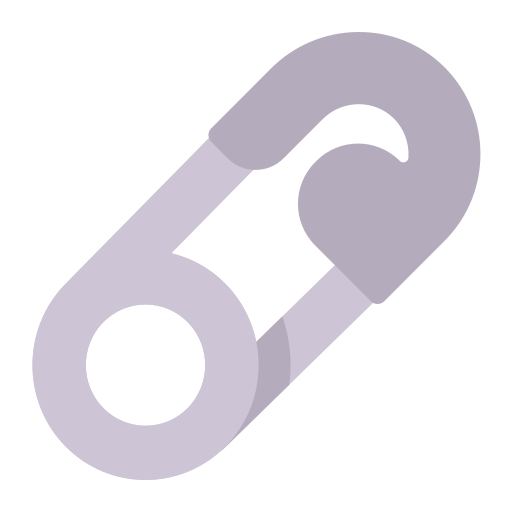
safety pin flat